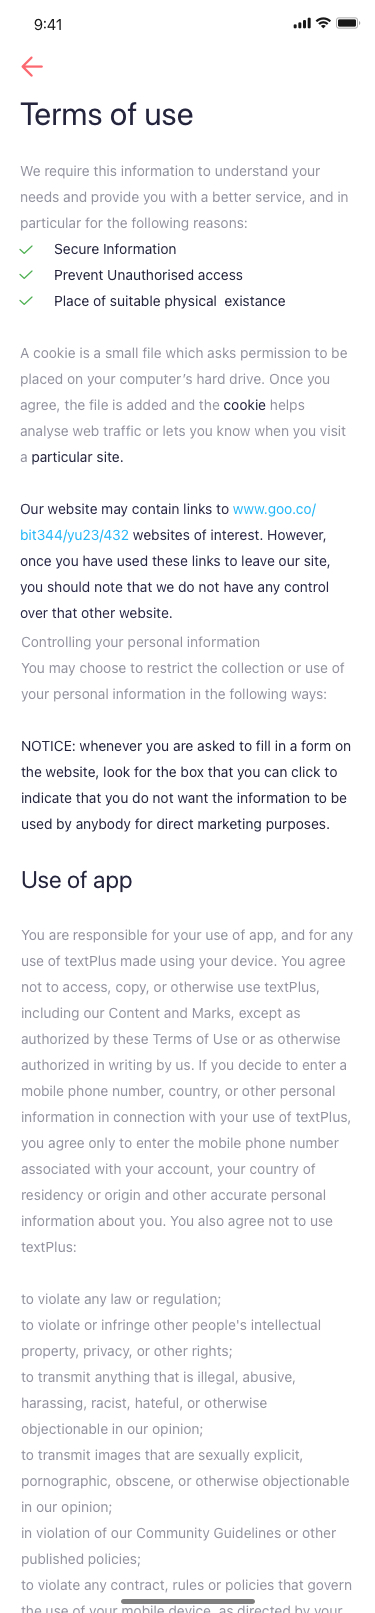
Text in this UI design:
Terms of use
We require this information to understand your needs and provide you with a better service, and in particular for the following reasons:
         Secure Information          Prevent Unauthorised access          Place of suitable physical  existance

A cookie is a small file which asks permission to be placed on your computer’s hard drive. Once you agree, the file is added and the cookie helps analyse web traffic or lets you know when you visit a particular site.

Our website may contain links to www.goo.co/bit344/yu23/432 websites of interest. However, once you have used these links to leave our site, you should note that we do not have any control over that other website.
Controlling your personal information
You may choose to restrict the collection or use of your personal information in the following ways:

NOTICE: whenever you are asked to fill in a form on the website, look for the box that you can click to indicate that you do not want the information to be used by anybody for direct marketing purposes.
Use of app

You are responsible for your use of app, and for any use of textPlus made using your device. You agree not to access, copy, or otherwise use textPlus, including our Content and Marks, except as authorized by these Terms of Use or as otherwise authorized in writing by us. If you decide to enter a mobile phone number, country, or other personal information in connection with your use of textPlus, you agree only to enter the mobile phone number associated with your account, your country of residency or origin and other accurate personal information about you. You also agree not to use textPlus:

to violate any law or regulation;
to violate or infringe other people's intellectual property, privacy, or other rights;
to transmit anything that is illegal, abusive, harassing, racist, hateful, or otherwise objectionable in our opinion;
to transmit images that are sexually explicit, pornographic, obscene, or otherwise objectionable in our opinion;
in violation of our Community Guidelines or other published policies;
to violate any contract, rules or policies that govern the use of your mobile device, as directed by your wireless carrier and mobile device manufacturer;